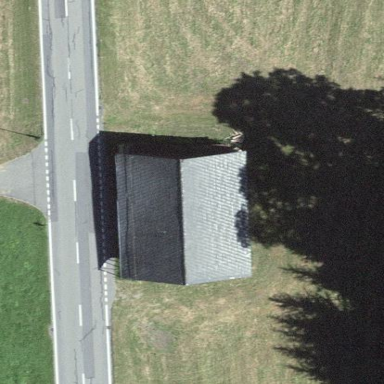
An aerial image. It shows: Barn.